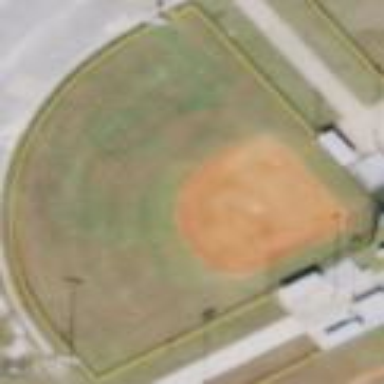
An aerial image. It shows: Baseball pitch for leisure land.